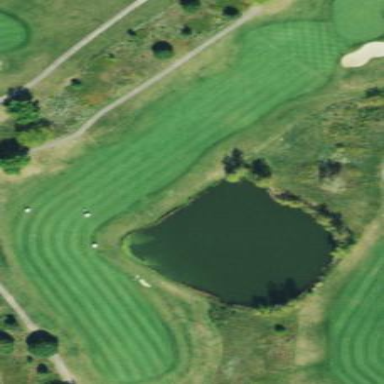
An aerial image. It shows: Grassy area designated as golf fairway.